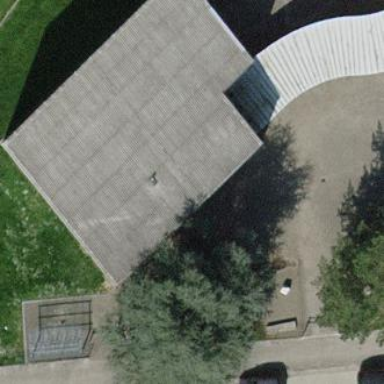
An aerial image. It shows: School building.